Interaction volume radius: 10 \u00c5
Interaction volume height: 30 \u00c5
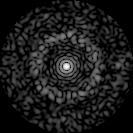
Disorder parameter: 0.8218